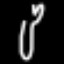
Label: fork